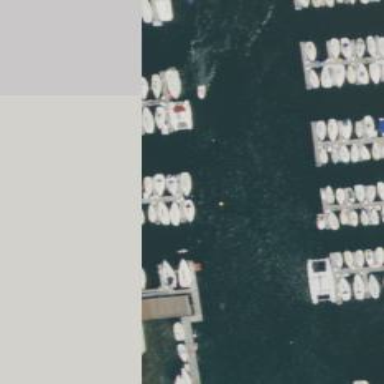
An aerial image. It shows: Pier with mooring facilities.